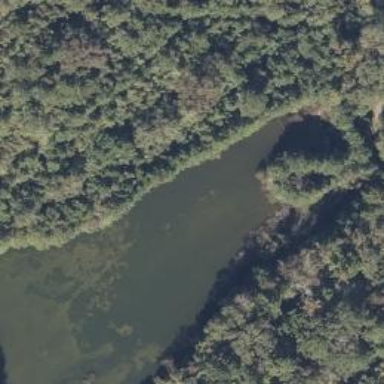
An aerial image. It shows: Peaceful pond surrounded by nature.